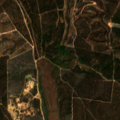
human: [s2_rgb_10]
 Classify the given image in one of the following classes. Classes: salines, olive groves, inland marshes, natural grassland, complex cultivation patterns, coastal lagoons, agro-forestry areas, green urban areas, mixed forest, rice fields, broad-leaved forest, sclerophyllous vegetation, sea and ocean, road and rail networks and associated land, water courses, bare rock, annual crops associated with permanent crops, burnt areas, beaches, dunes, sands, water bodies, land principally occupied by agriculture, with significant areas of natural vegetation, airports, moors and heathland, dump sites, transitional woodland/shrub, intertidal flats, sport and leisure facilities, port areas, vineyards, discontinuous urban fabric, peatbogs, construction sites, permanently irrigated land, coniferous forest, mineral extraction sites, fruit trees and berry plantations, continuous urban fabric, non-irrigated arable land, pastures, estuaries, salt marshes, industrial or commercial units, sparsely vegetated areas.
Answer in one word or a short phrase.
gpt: broad-leaved forest, mixed forest, transitional woodland/shrub